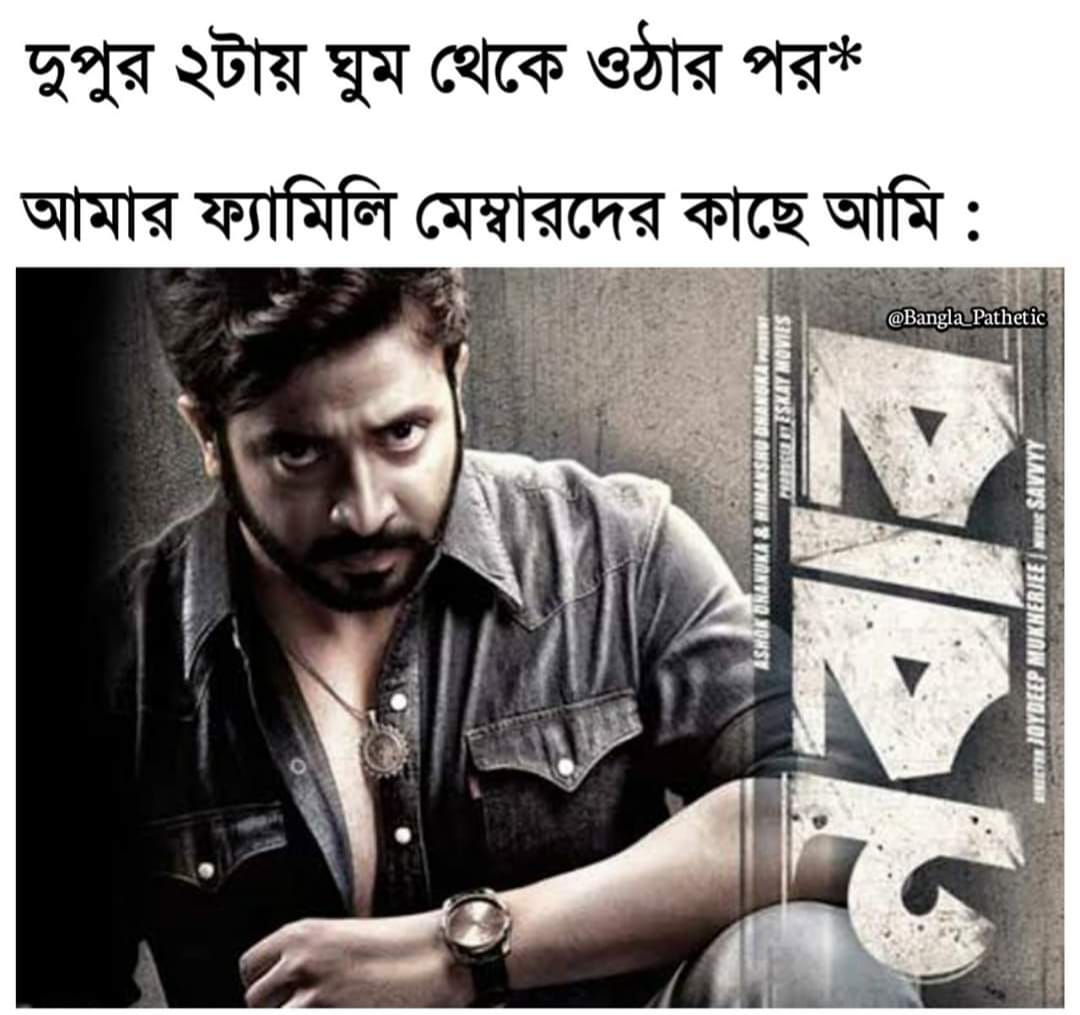
Caption: দুপুর ২টায় ঘুম থেকে ওঠার পর*    আমার ফ্যামিলি মেম্বারদের কাছে আমিঃ   নবাব
Label: non-hate